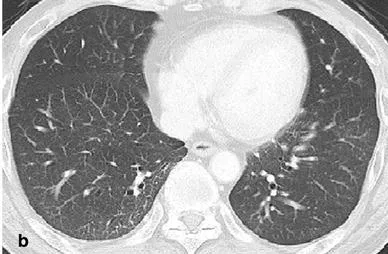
Computed tomography findings of the chest. Ground-glass opacities were improved after antibiotic therapy (b).
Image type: radiology (ct)